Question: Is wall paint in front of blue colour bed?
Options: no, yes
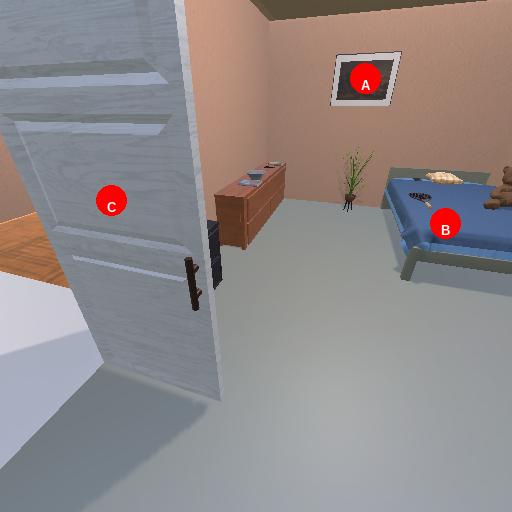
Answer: no